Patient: sex M, age 55
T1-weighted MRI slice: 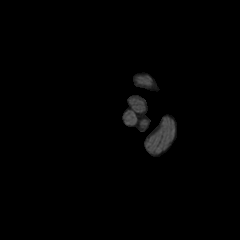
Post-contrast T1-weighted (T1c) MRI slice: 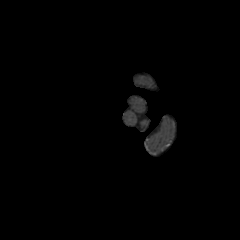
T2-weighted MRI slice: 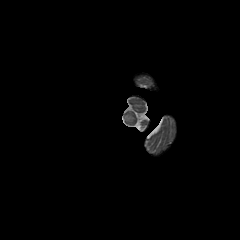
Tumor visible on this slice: no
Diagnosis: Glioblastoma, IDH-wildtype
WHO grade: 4